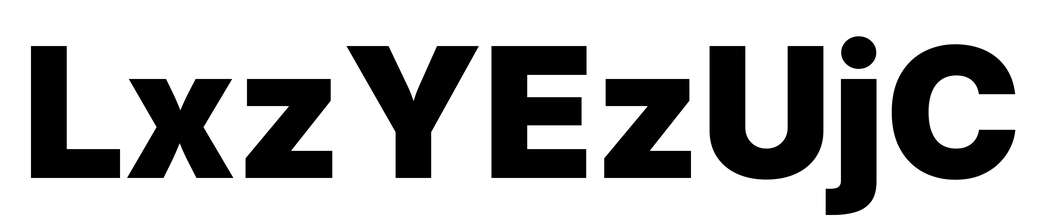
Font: Inter_Black